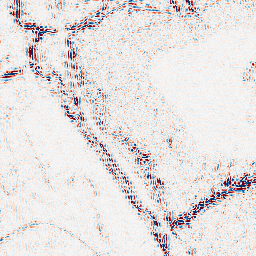
Category: wavelet
Decomposition family: wavelet_dwt
Decomposition parameters: wavelet: db4
level: 2
Upsampling method: quintic
Upsampling parameters: scale: 2
Upsampling scale: 2